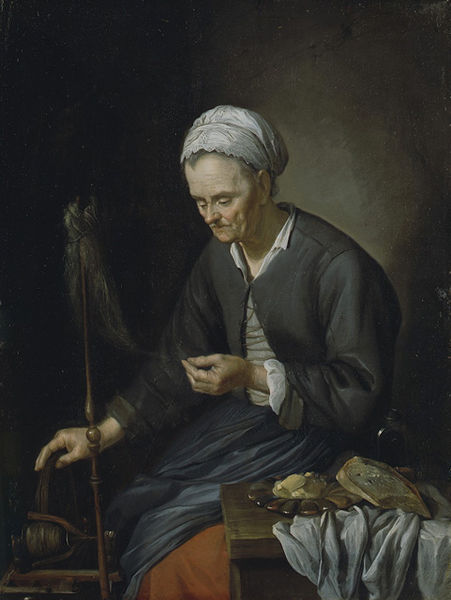
Titel: Alte Bäuerin am Spinnrocken
Künstler: Jacob Toorenvliet
Standort: Karlsruhe
Institution: Staatliche Kunsthalle Karlsruhe
Schlagwörter: blau, dunkel, gemälde, hand, kopf, mann, weiß, sitzen, braun, finger, frau, grau, haar, hell, holz, hut, kleid, licht, mund, nase, ohr, orange, raum, schwarz, stirn, tisch, zimmer, dame, rot, tuch, haube, malerei, rock, alt, hemd, jacke, kappe, mütze, alte, arm, augen, bluse, falten, gesicht, halten, kleidung, kragen, mensch, spitze, steine, teller, bildnis, holland, hände, innenraum, niederlande, portrait, porträt, schauen, spiegel, öl, wole, gewand, mantel, realismus, sitzend, stoff, tücher, decke, gewänder, innen, kontrast, ohren, alltag, arbeit, genre, helldunkel, stilleben, kopfbedeckung, schürze, kommode, düster, genrebild, genremalerei, alter mann, mieder, arbeiten, bäuerin, schwer, kette, drehen, rad, ölgemälde, essen, handarbeit, kopftuch, nähen, wolle, bett, näherin, schneiderin, tischchen, brot, stube, faden, konzentriert, besen, faltenwurf, nachdenklich, weste, bauer, konzentration, schaf, alter, greis, helligkeit, gemalt, geld, scheibe, stof, biedermeier, handwerk, geschnürt, mittelalter, märchen, wams, müde, schnurr, holländisch, butter, greisin, käse, zitrone, hausarbeit, alte frau, kästchen, garn, spinnerei, weben, spindel, spinnen, spinnrad, großmutter, rocken, spinnerin, webstuhl, schnürung, stick, wood, graue haare, inneneinrichtung, münzen, spule, spulen, hanf, vlies, schneider, women, dornröschen, flachs, woman, weberin, schwatu, image, old, table, sit, spinnrocken, rot weiss, spingel, 1900, bless, webrad, sitting, stoffreste, wischmop, sctuhl, haubehände, spinnt, soinnen, portrüt, spinnrogen, mother, metsu, #wolle, #spindel, docken, chain, tired, terresa, woman sitting, bored, why, wear